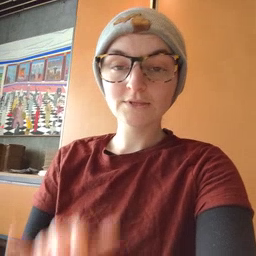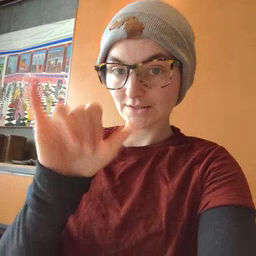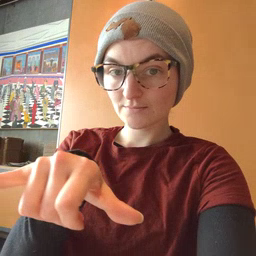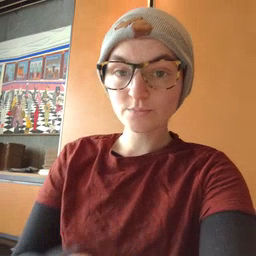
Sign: that